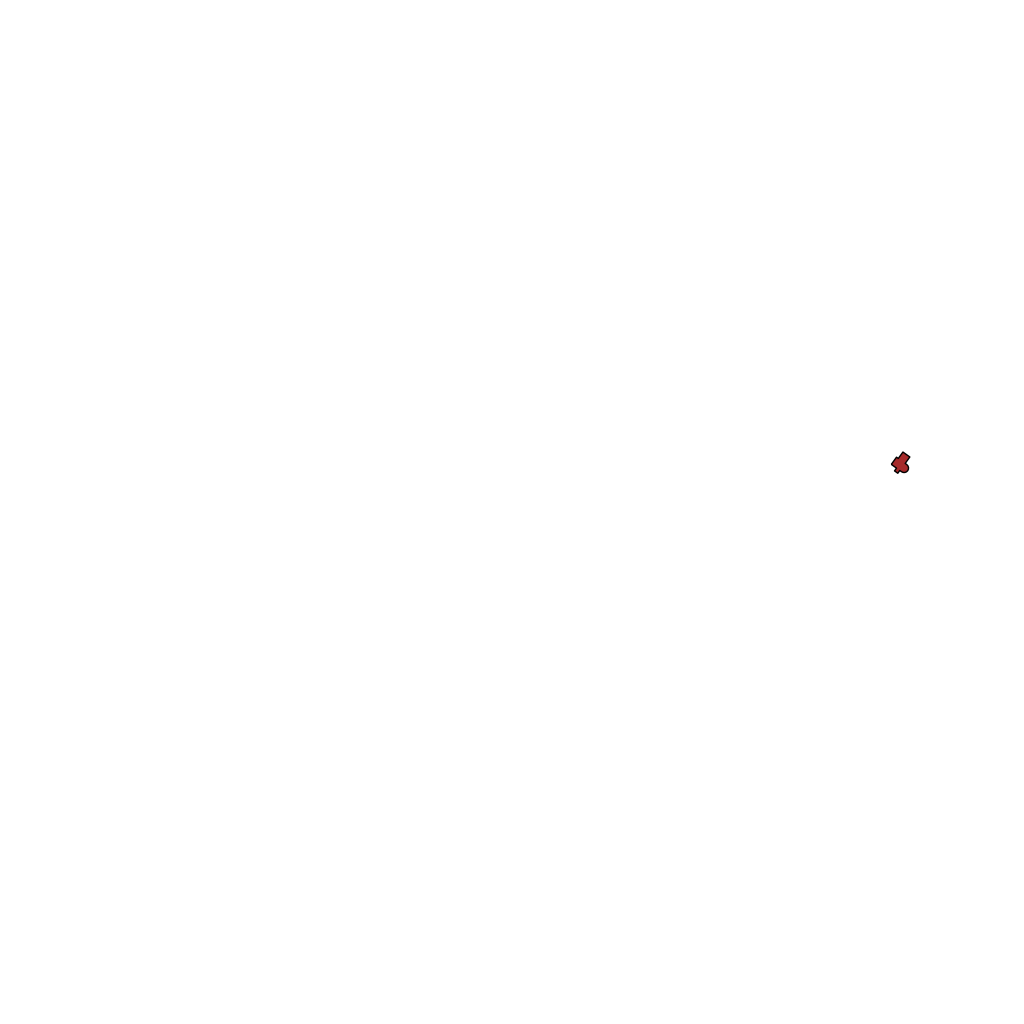
Tags: overhead vector_map, individual_rise, density_1, Facility, 1.0 km²